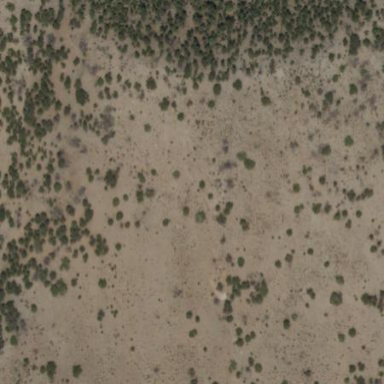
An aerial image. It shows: Patch of scrub vegetation.